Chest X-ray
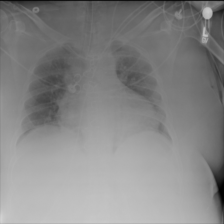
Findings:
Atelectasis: negative
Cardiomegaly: negative
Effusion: negative
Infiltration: negative
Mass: negative
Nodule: negative
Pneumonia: negative
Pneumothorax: negative
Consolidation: negative
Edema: negative
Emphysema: negative
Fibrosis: negative
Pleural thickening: negative
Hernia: negative